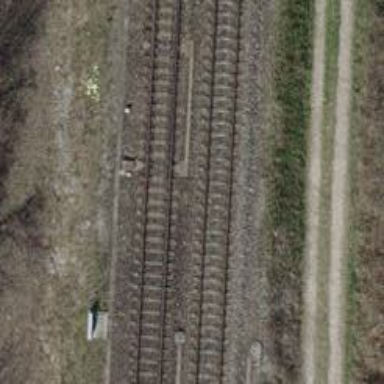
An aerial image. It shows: Railway switch.